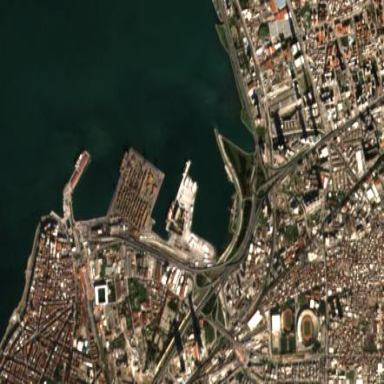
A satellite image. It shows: Harbour area.